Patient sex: M
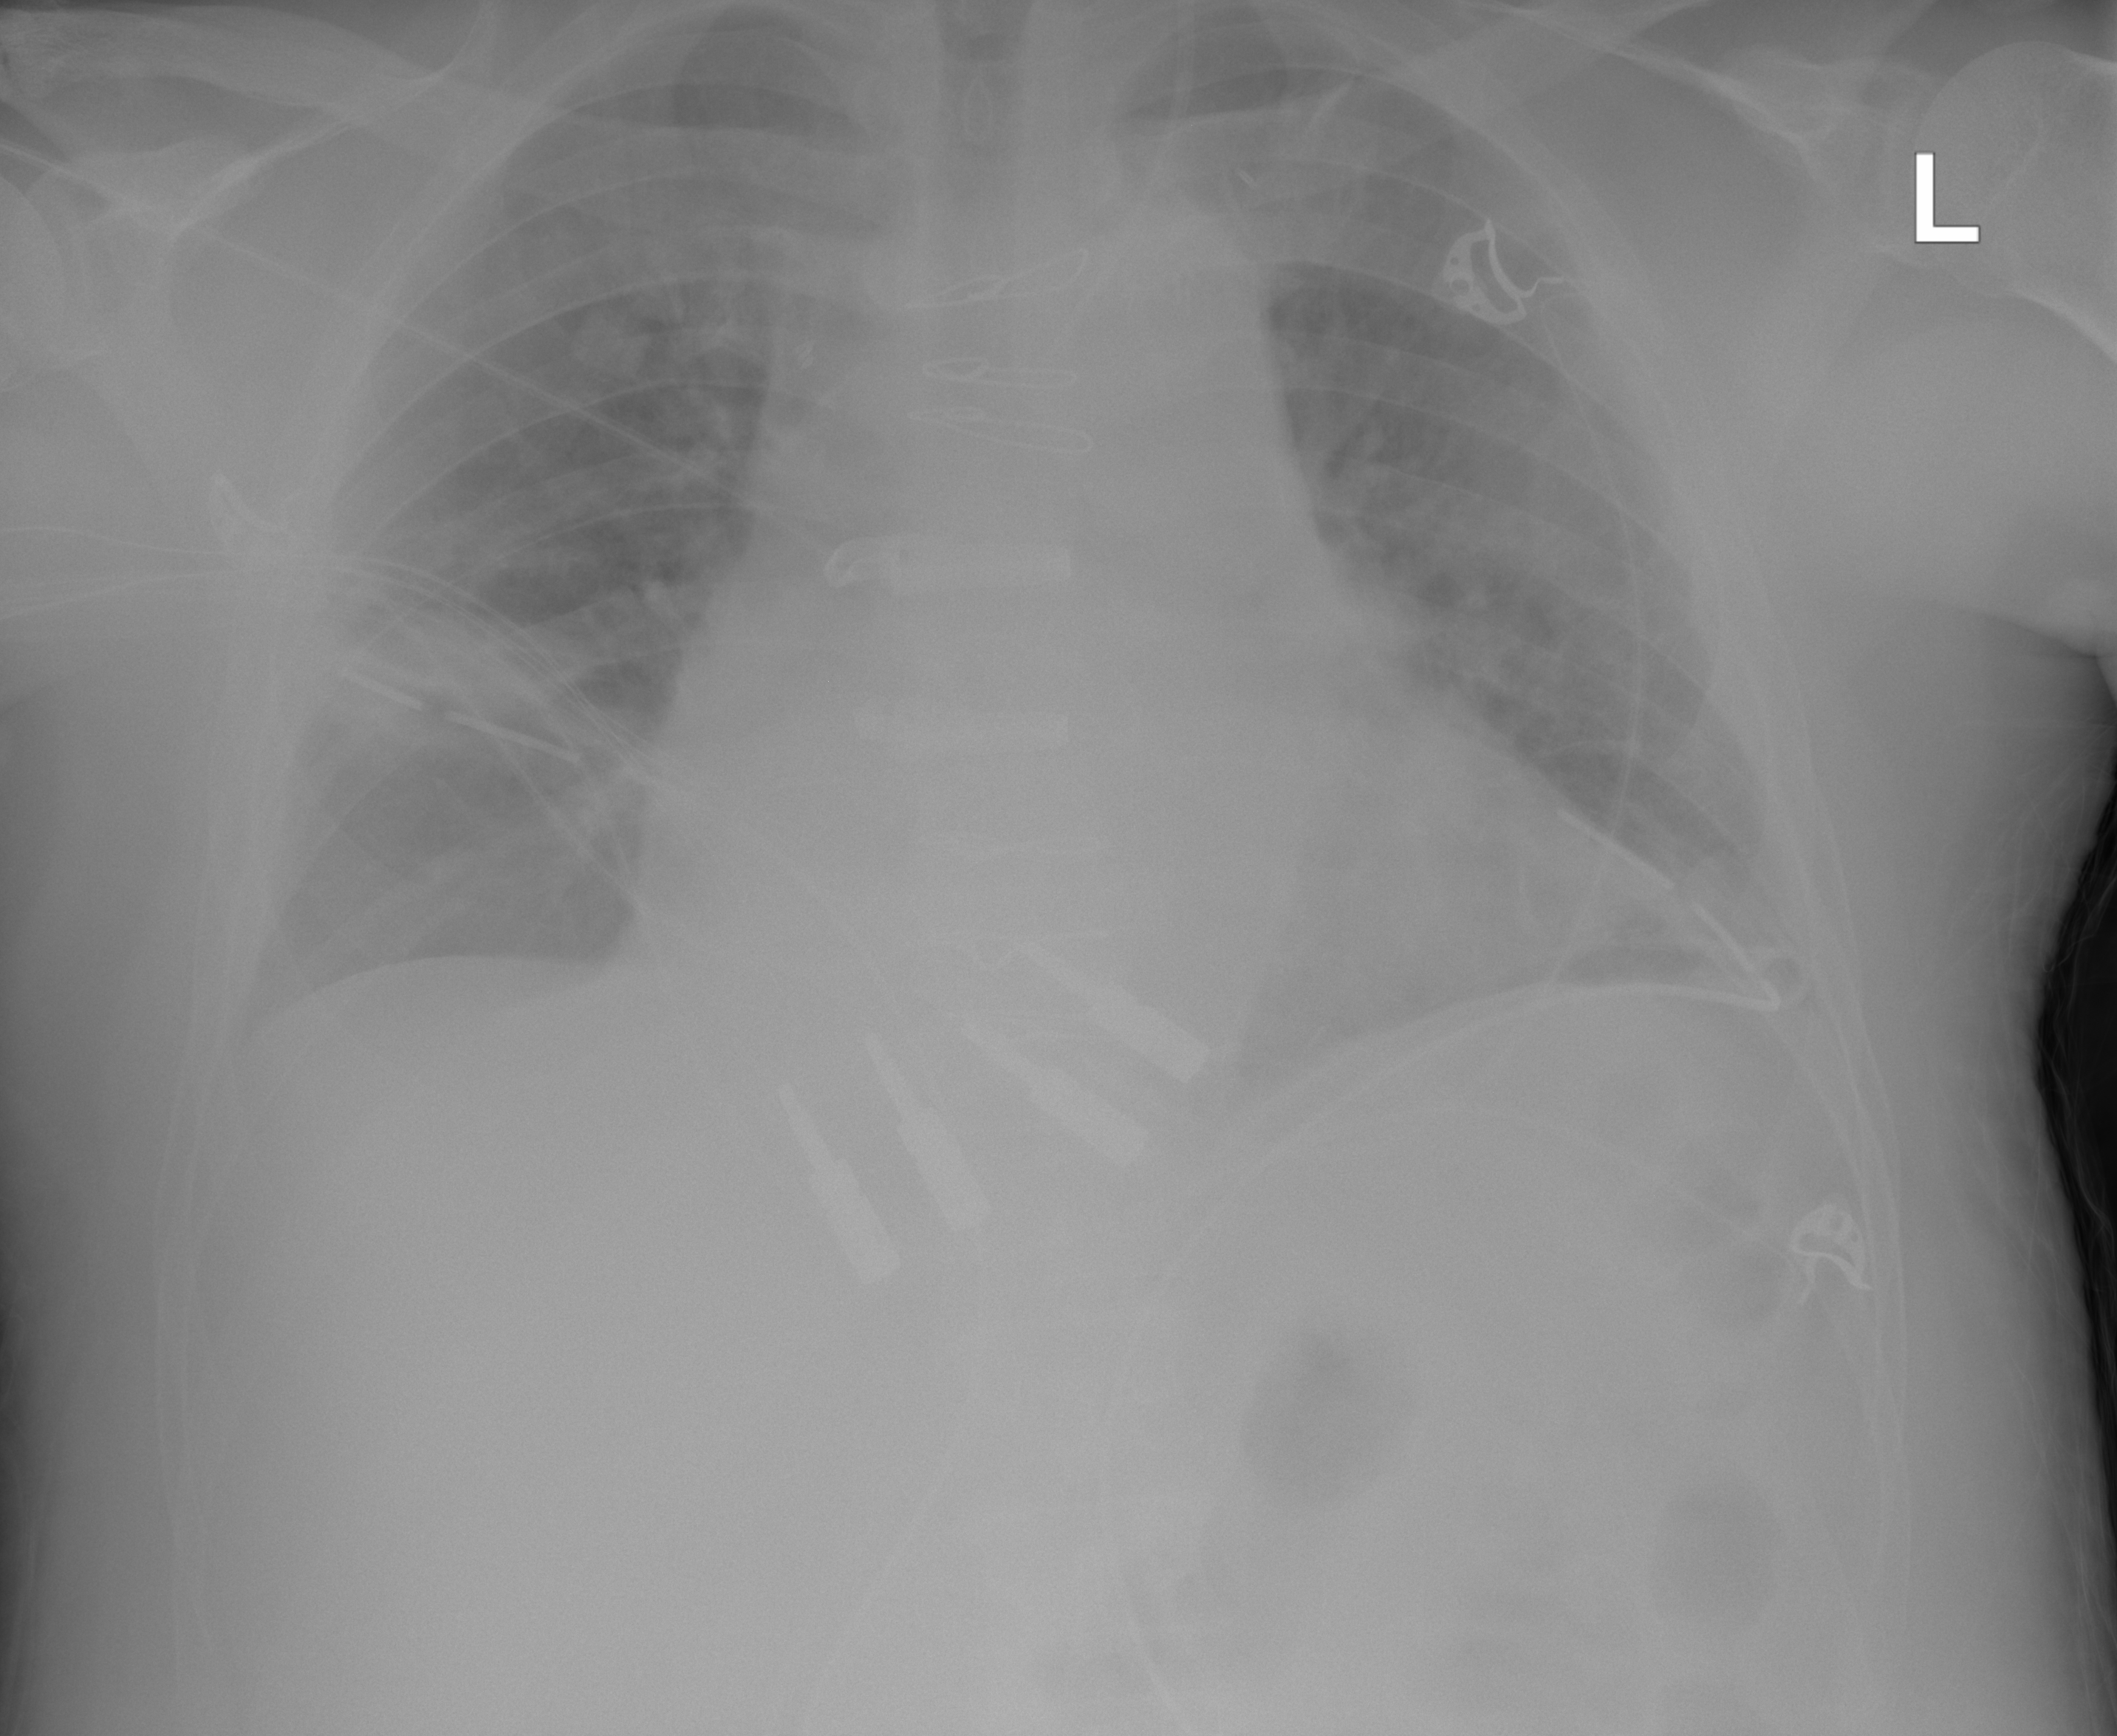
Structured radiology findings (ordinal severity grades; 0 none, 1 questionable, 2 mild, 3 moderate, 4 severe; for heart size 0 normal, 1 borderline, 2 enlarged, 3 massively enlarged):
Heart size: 2
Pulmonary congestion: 2
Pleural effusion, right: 0
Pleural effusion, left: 2
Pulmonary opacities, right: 2
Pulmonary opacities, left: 2
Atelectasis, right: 2
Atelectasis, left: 2